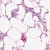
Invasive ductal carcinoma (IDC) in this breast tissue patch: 0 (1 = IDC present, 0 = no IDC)